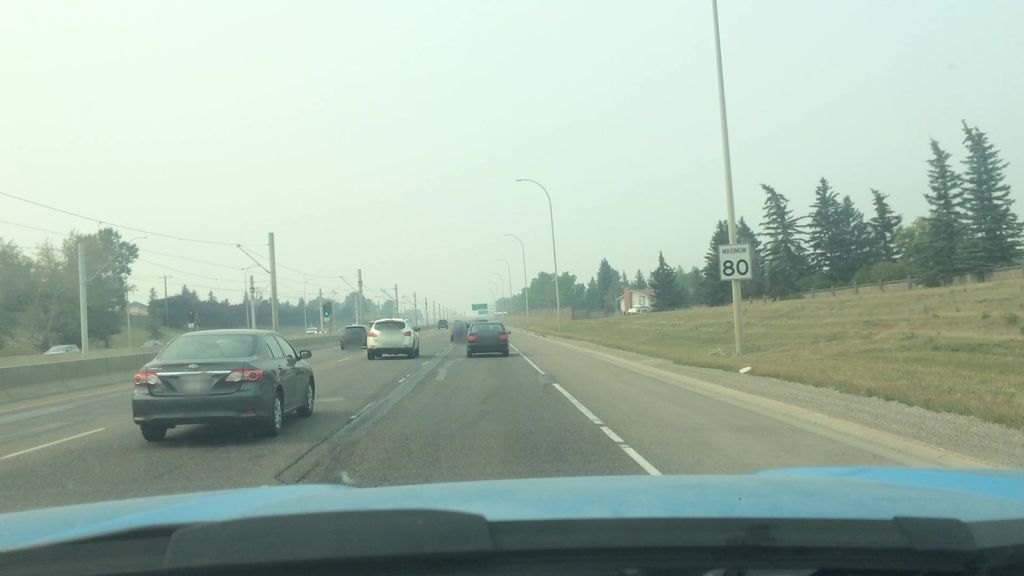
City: calgary